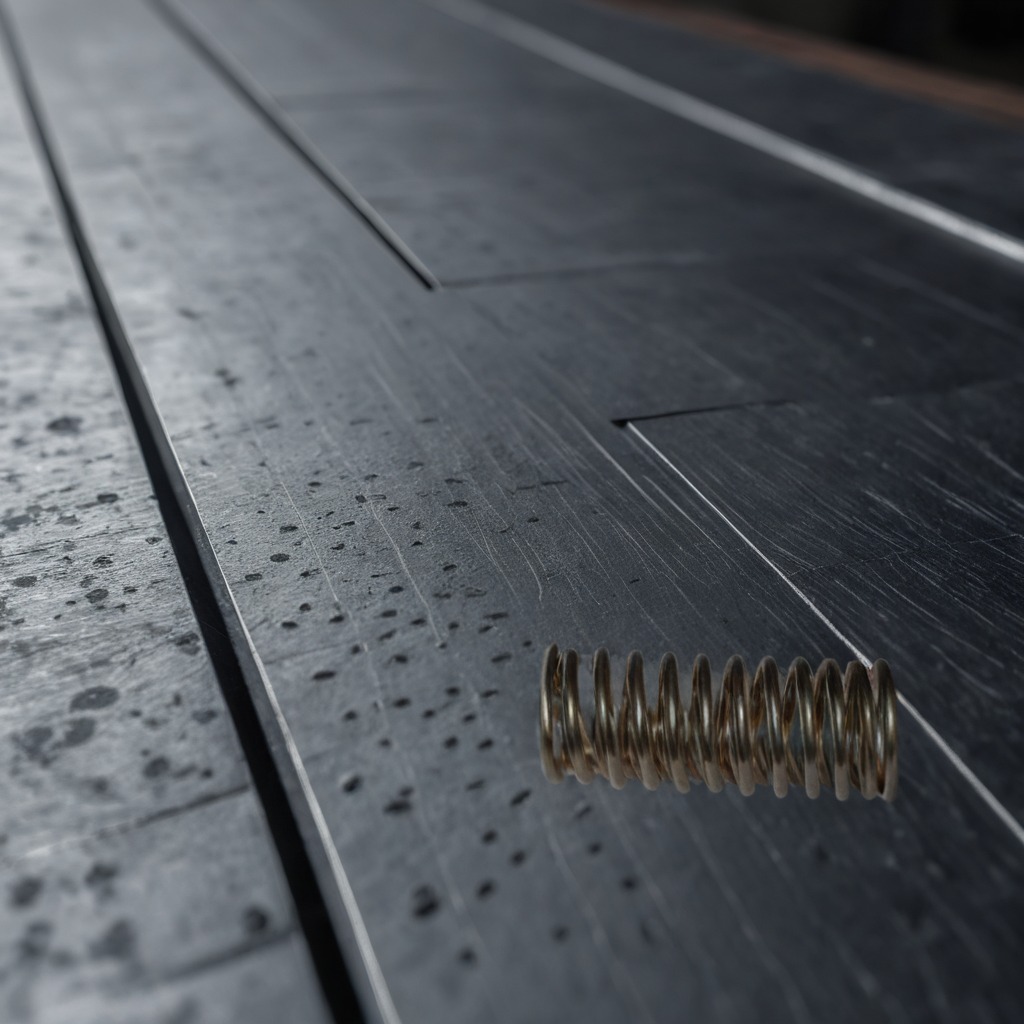
A coiled metal spring is lying on a cold steel table in a mining workshop gritty textures.